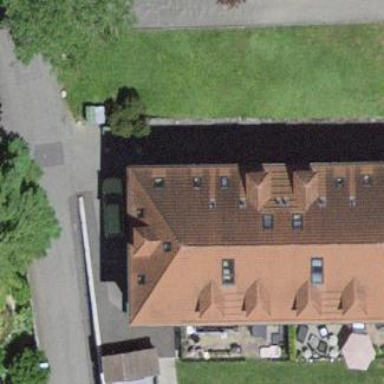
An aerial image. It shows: Building with hipped roof made of roof tiles.